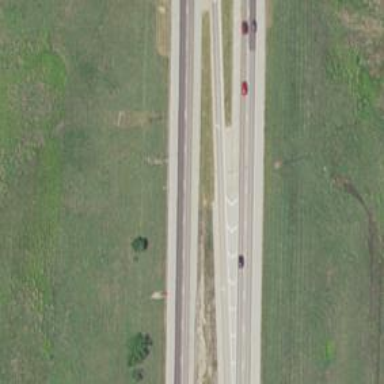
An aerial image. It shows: Road marking featuring gore chevron.